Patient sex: M
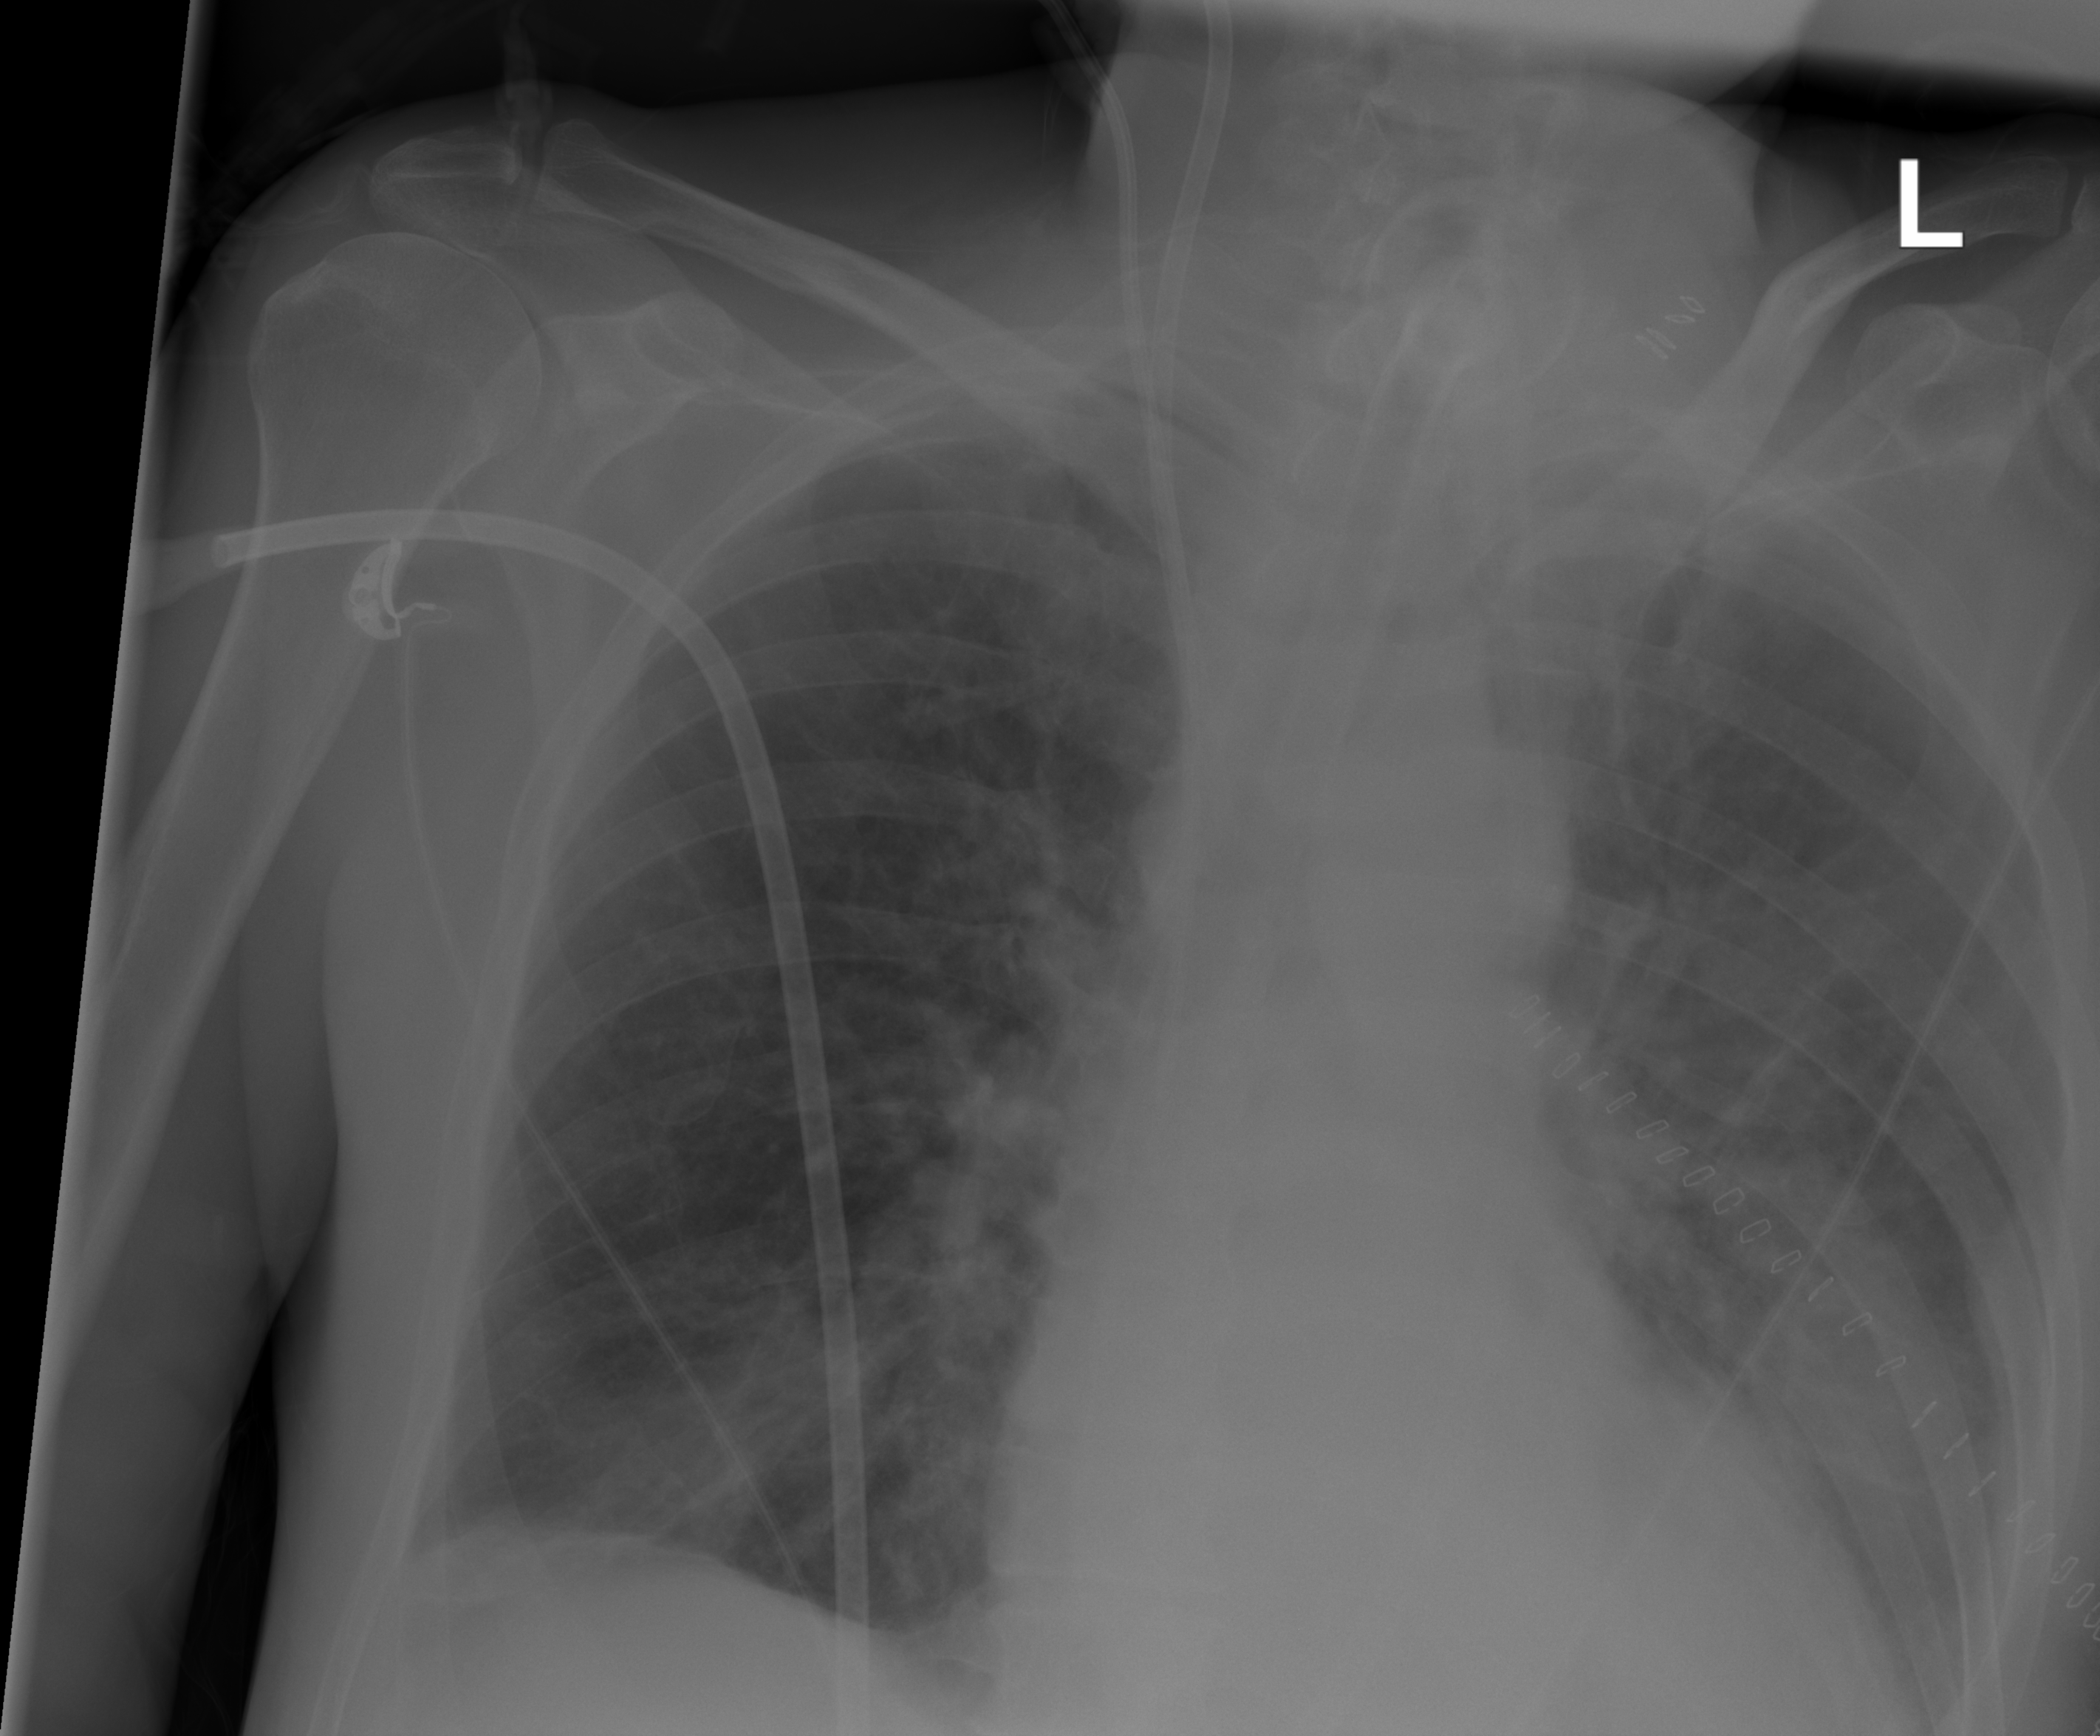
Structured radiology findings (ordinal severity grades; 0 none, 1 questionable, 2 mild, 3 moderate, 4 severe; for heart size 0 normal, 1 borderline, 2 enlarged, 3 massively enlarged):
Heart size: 2
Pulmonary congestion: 0
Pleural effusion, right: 0
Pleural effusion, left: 0
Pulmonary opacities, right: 1
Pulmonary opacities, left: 1
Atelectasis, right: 2
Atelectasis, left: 2